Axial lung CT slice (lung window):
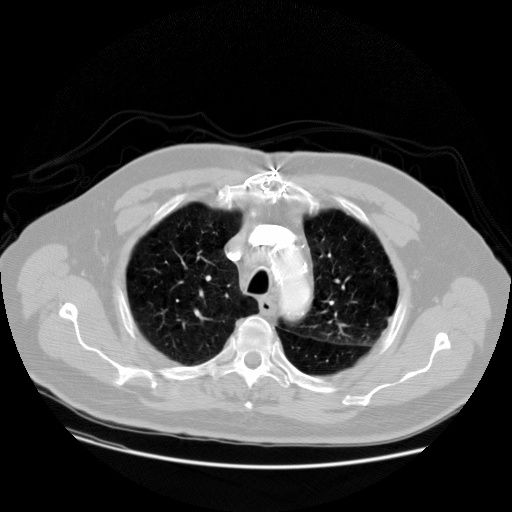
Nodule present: no